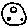
Label: moon